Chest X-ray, PA view. Patient: 51 years old, sex M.
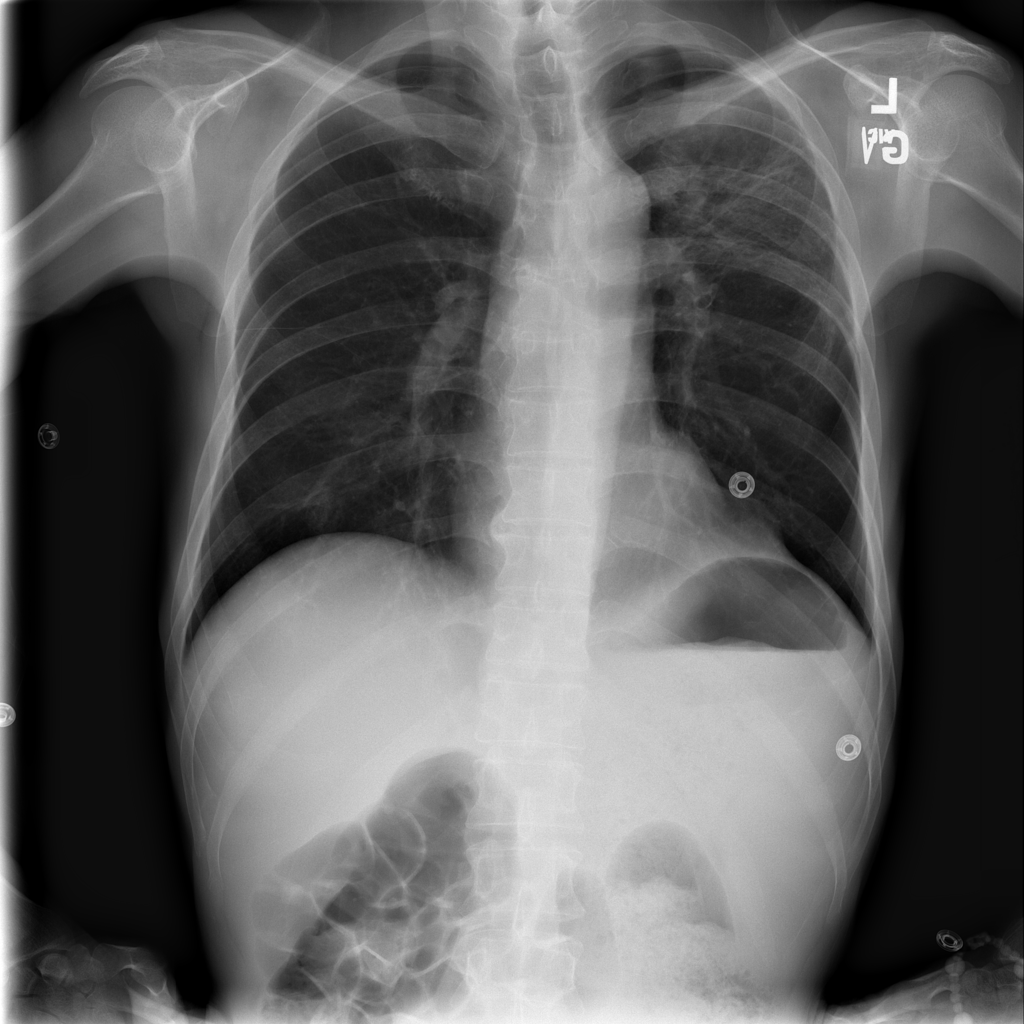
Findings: Consolidation, Infiltration